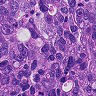
Metastatic tissue present: yes